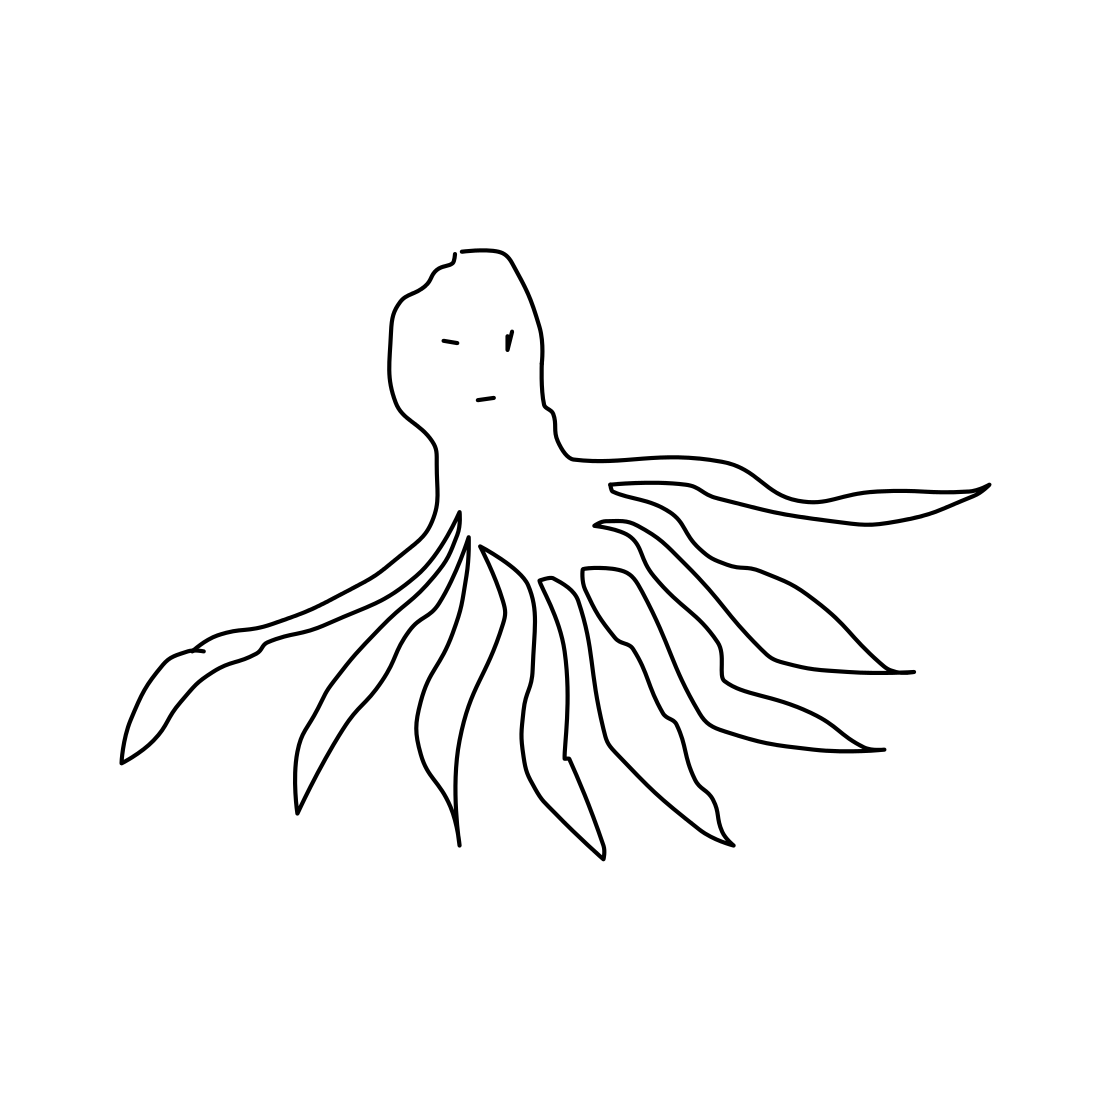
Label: octopus